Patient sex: M
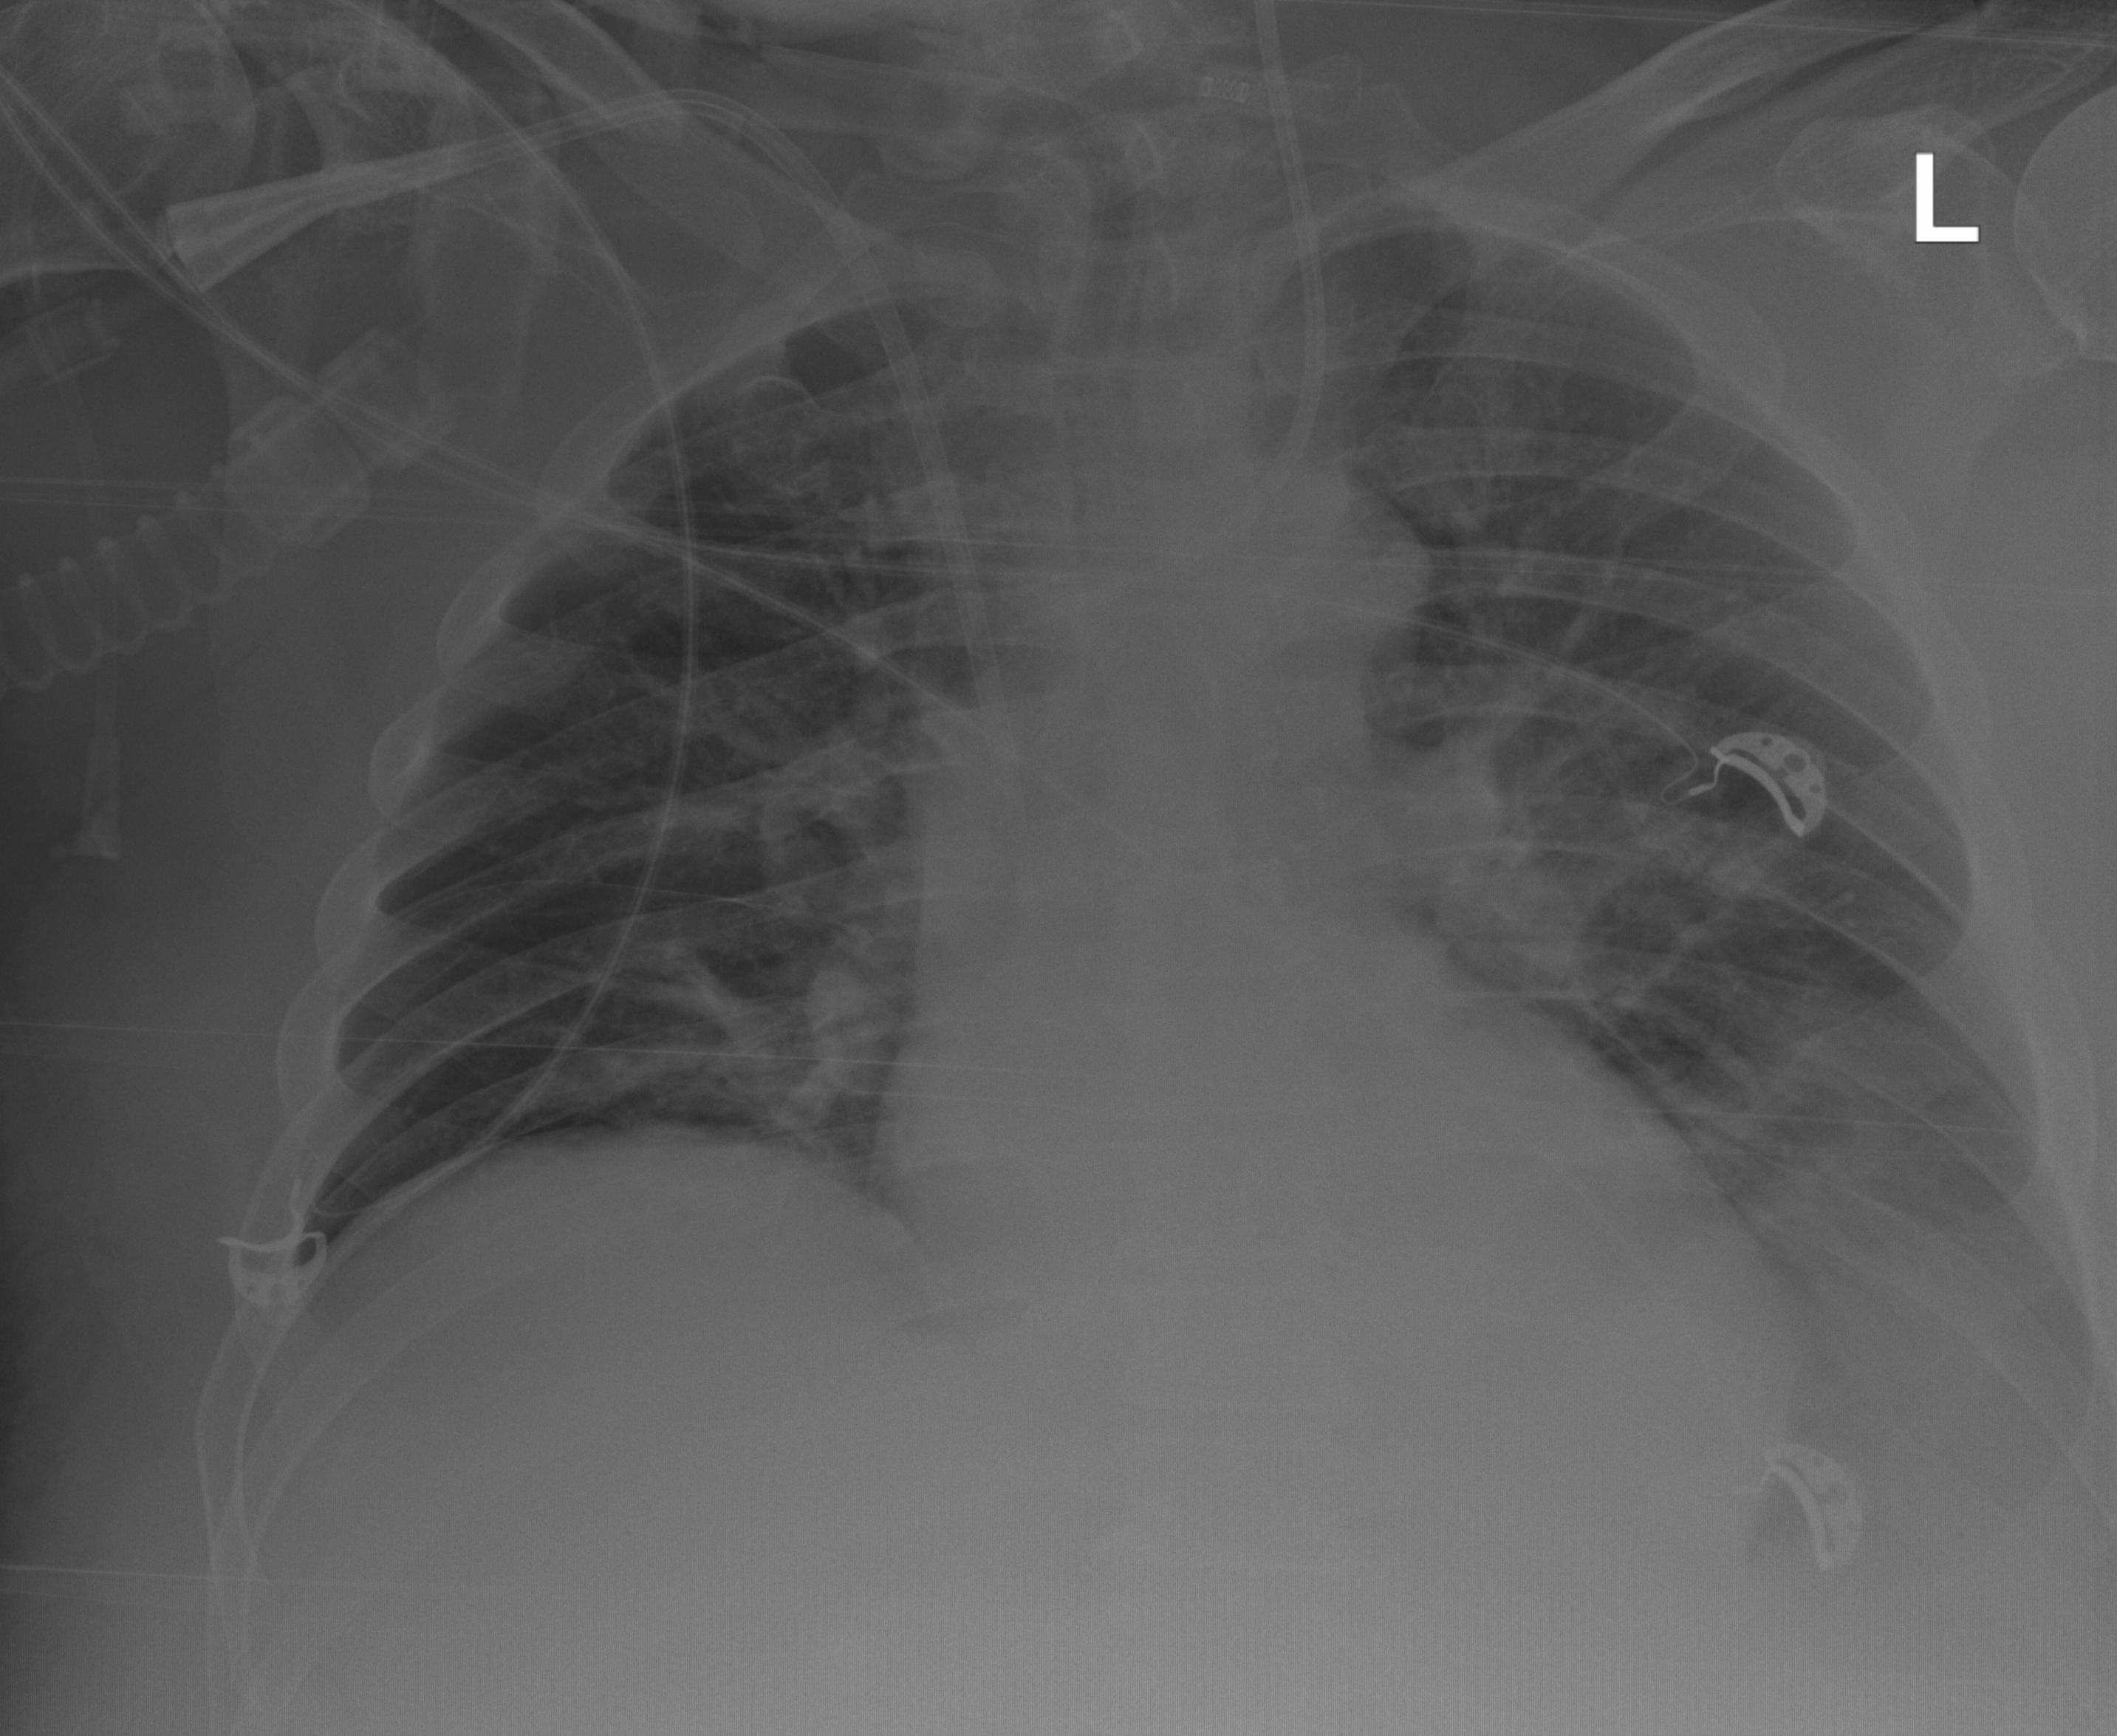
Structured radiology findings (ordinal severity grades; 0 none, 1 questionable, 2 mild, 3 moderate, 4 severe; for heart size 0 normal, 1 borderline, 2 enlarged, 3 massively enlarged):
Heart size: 2
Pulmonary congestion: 2
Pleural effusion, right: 0
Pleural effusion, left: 2
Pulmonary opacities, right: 0
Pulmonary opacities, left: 2
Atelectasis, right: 2
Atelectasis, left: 2